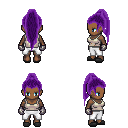
a pixel art fantasy rpg character, female body template, human, dark skin, white pirate shirt, white pants, purple extra-long topknot hairstyle, metal gloves, gray slippers, four views (front, back, left, right), 2x2 character sprite sheet, small pixel art, hard edges, no anti-aliasing